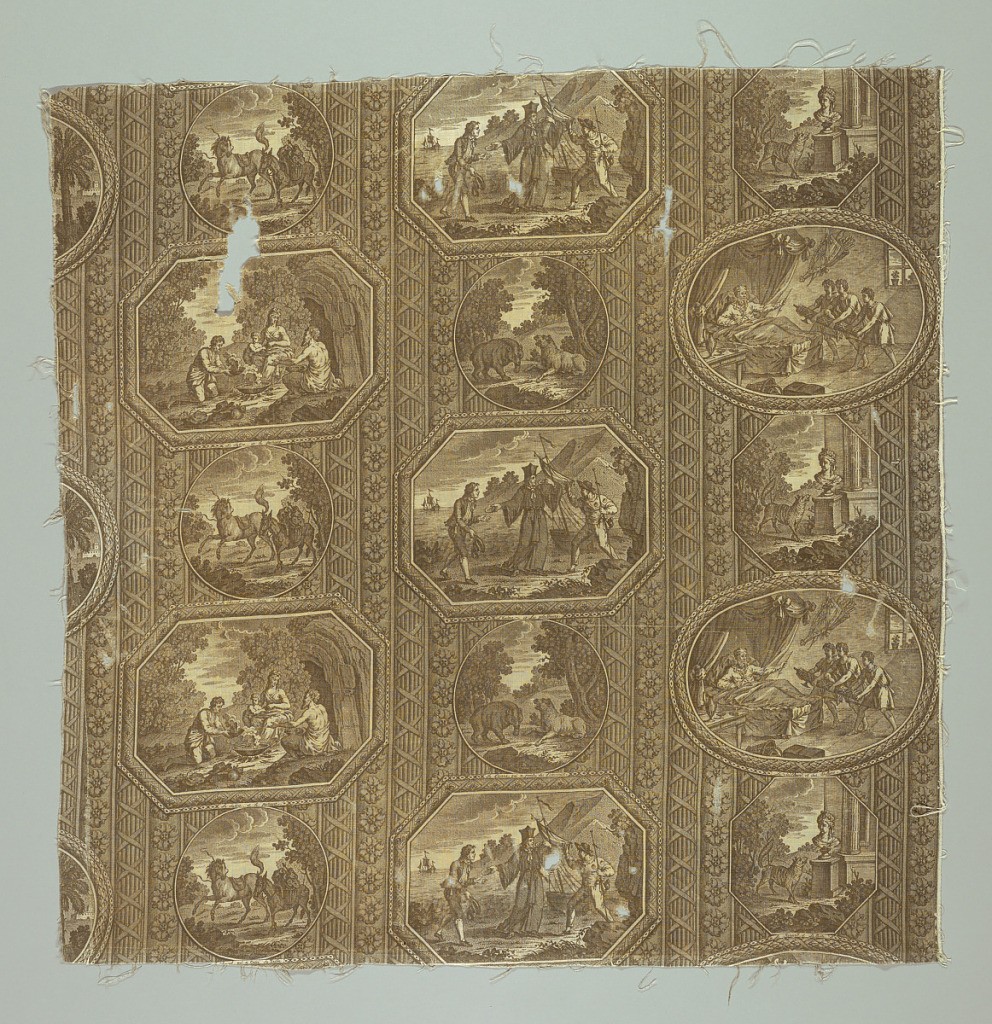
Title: Textile
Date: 1810
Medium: cotton Technique: printed by engraved roller on plain weave; brown dye.
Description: Fragment of printed fabric: 6 circular, oval and octagonal pictures each illustrating a different one of the fables of Fontaine on a background of classical columns. LeRenard et le Buste (from Book IV), Le Vieilleur et Ses Enfans (from Book IV), L' hustre et les plaideurs (from Book IX) La Lionne qui a perdu Ses Lionceaux (in Fontaine La lionne et l' Ourse in Book X), Le Sature et le passant (Biij V) and le cheval qui a casse Sa bride (in Fontaine Le Cheval et l'ane from Book VI)